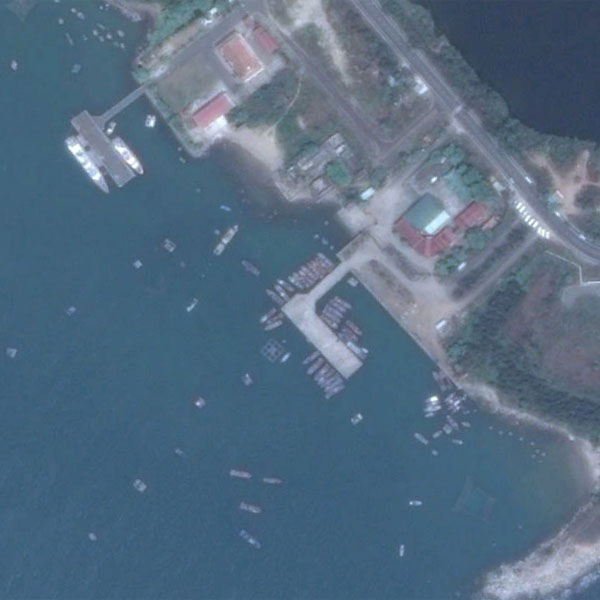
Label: Port